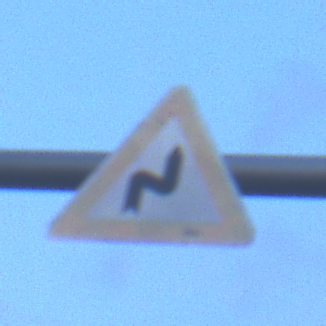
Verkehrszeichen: DoppelkurveRechts
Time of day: Dawn
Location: Outdoor (Urban)
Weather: PartlyCloudy
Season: NotSpecified
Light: Natural